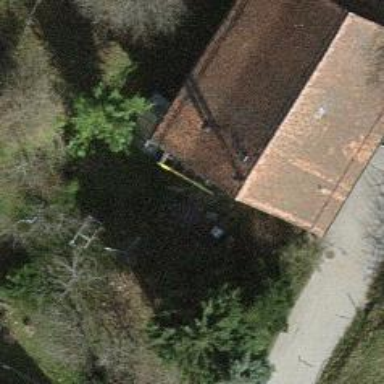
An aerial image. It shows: Simple house.